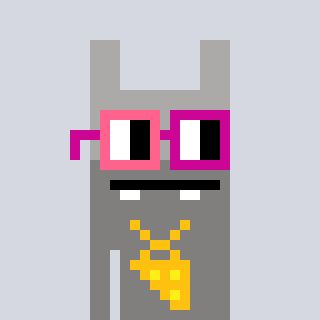
a pixel art character with square pink and red glasses, a rabbit-shaped head and a bluegrey-colored body on a cool background